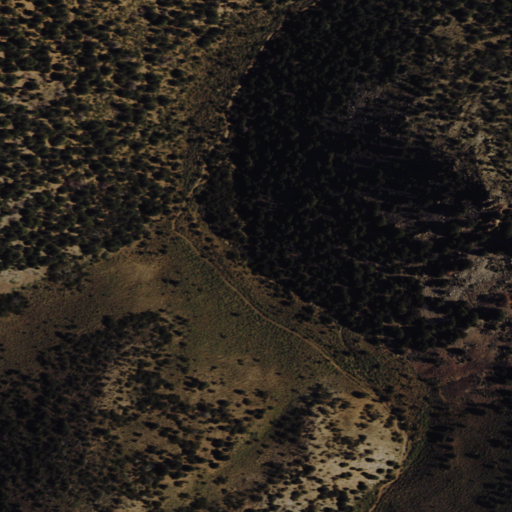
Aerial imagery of valley in Nevada named Little Smith Valley containing evergreen forest and shrub